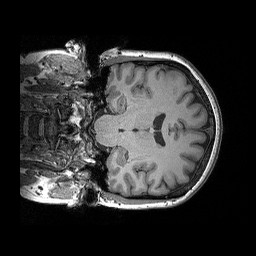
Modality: T1w
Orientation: coronal
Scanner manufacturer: siemens
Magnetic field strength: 3 T
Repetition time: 2.3 s
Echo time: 0.00298 s